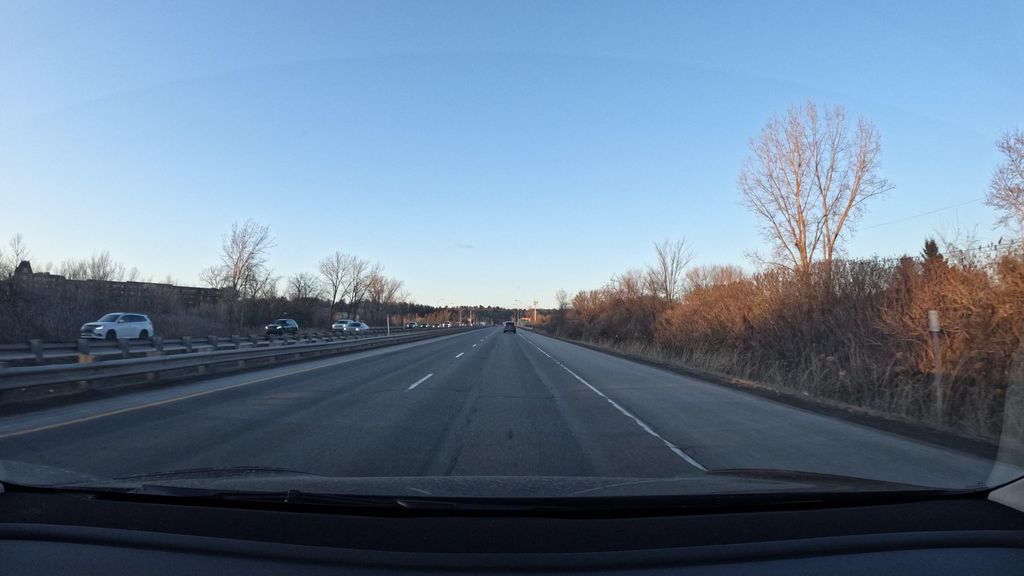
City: montreal